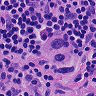
Metastatic tissue present: yes